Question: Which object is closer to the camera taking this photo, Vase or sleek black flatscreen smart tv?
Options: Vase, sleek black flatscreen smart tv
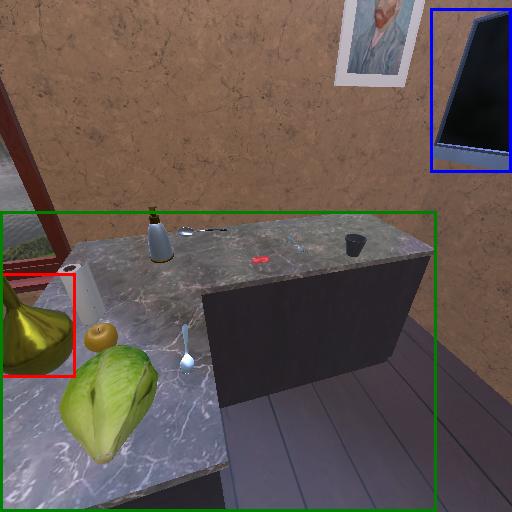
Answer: Vase